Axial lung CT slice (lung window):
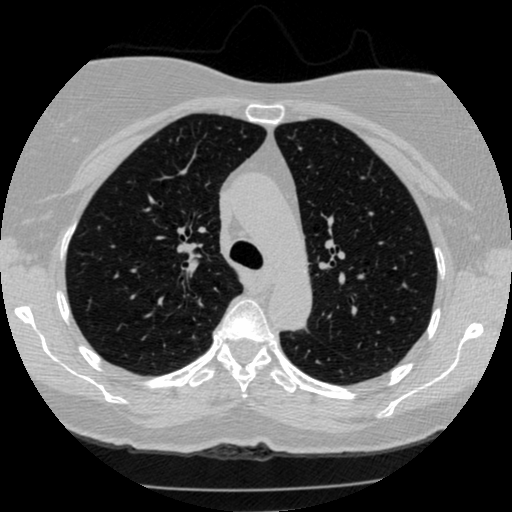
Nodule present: no